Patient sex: M
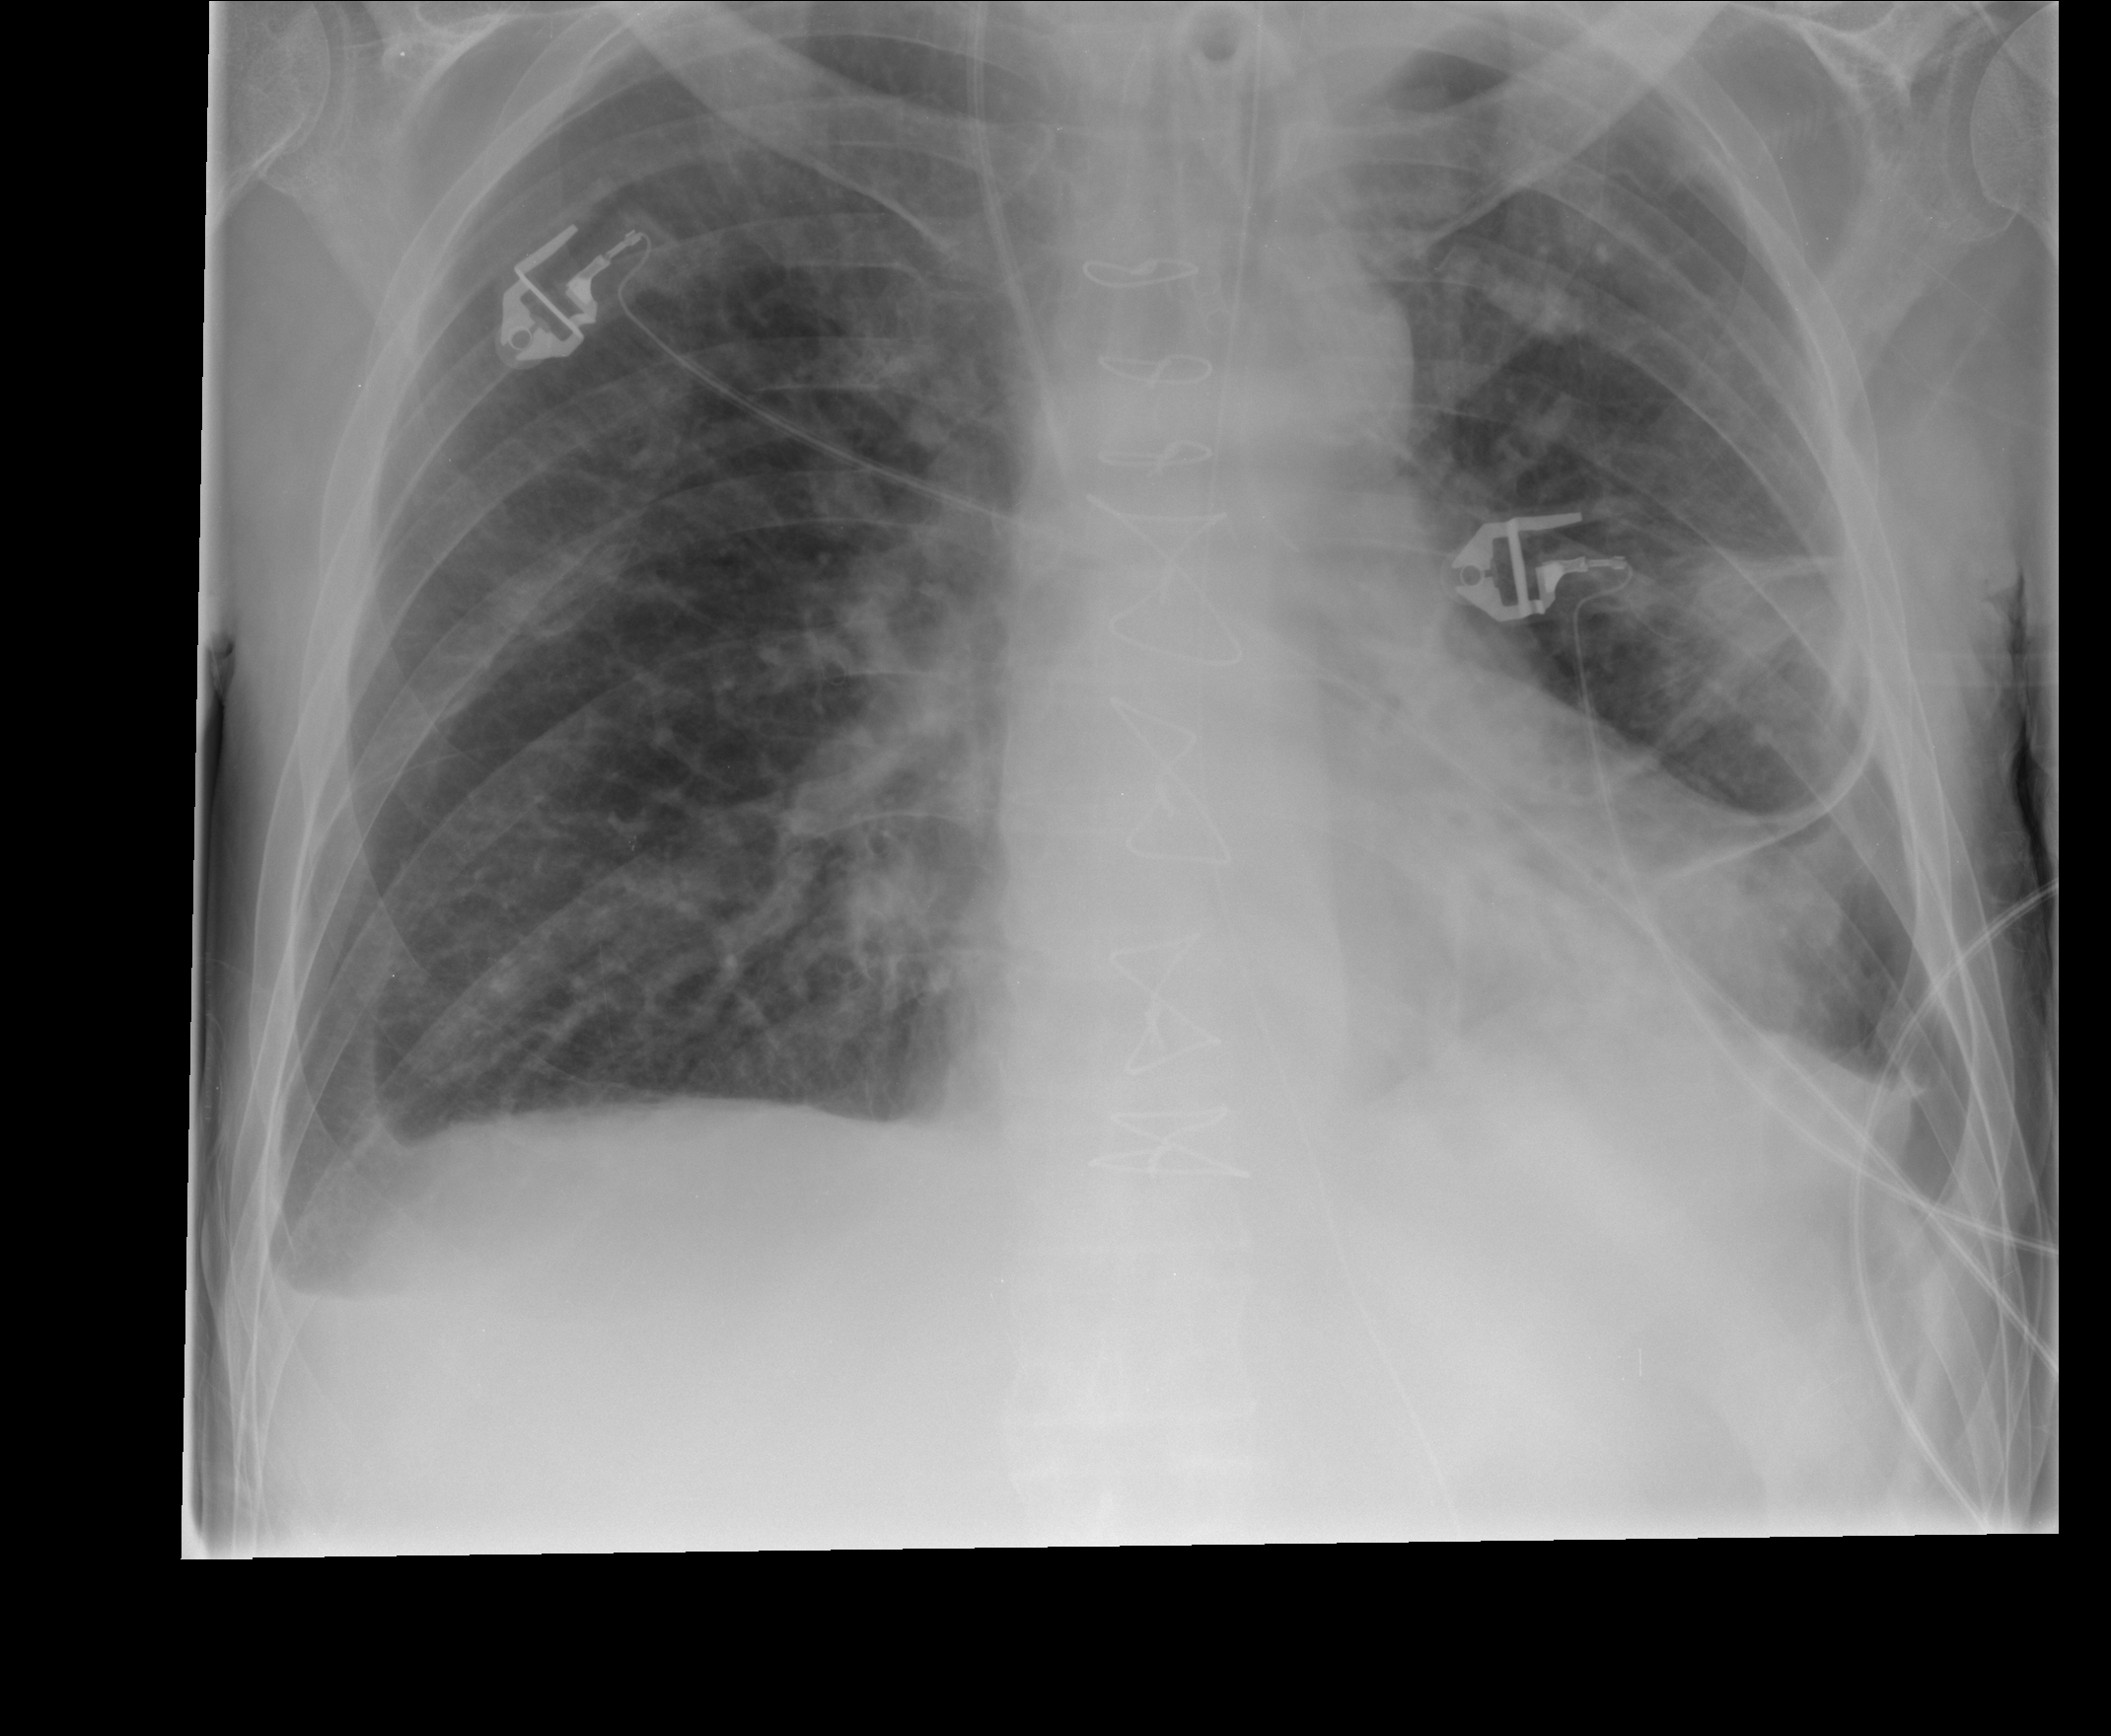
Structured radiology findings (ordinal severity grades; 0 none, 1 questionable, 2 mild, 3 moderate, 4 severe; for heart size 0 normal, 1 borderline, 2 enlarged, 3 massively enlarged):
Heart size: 0
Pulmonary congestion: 0
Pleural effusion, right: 2
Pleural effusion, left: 2
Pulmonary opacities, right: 0
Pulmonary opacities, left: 2
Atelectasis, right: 0
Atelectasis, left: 2